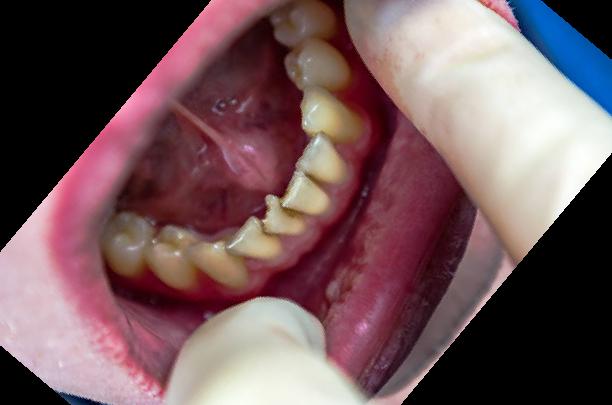
Condition: Gingivitis